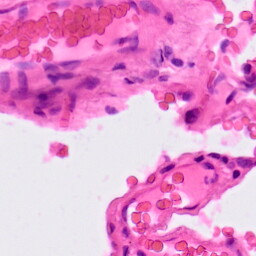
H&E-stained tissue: Lung